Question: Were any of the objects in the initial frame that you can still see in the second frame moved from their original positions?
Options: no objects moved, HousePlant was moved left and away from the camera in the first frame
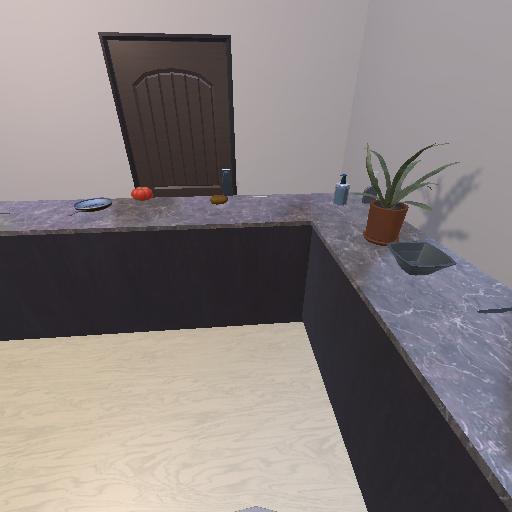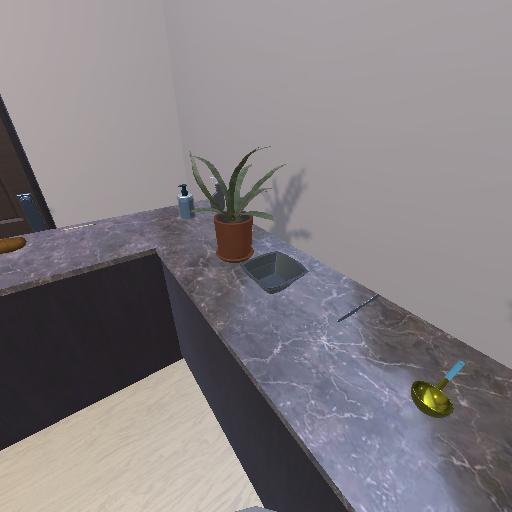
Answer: no objects moved